Interaction volume radius: 10 \u00c5
Interaction volume height: 25 \u00c5
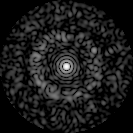
Disorder parameter: 0.8426